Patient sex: M
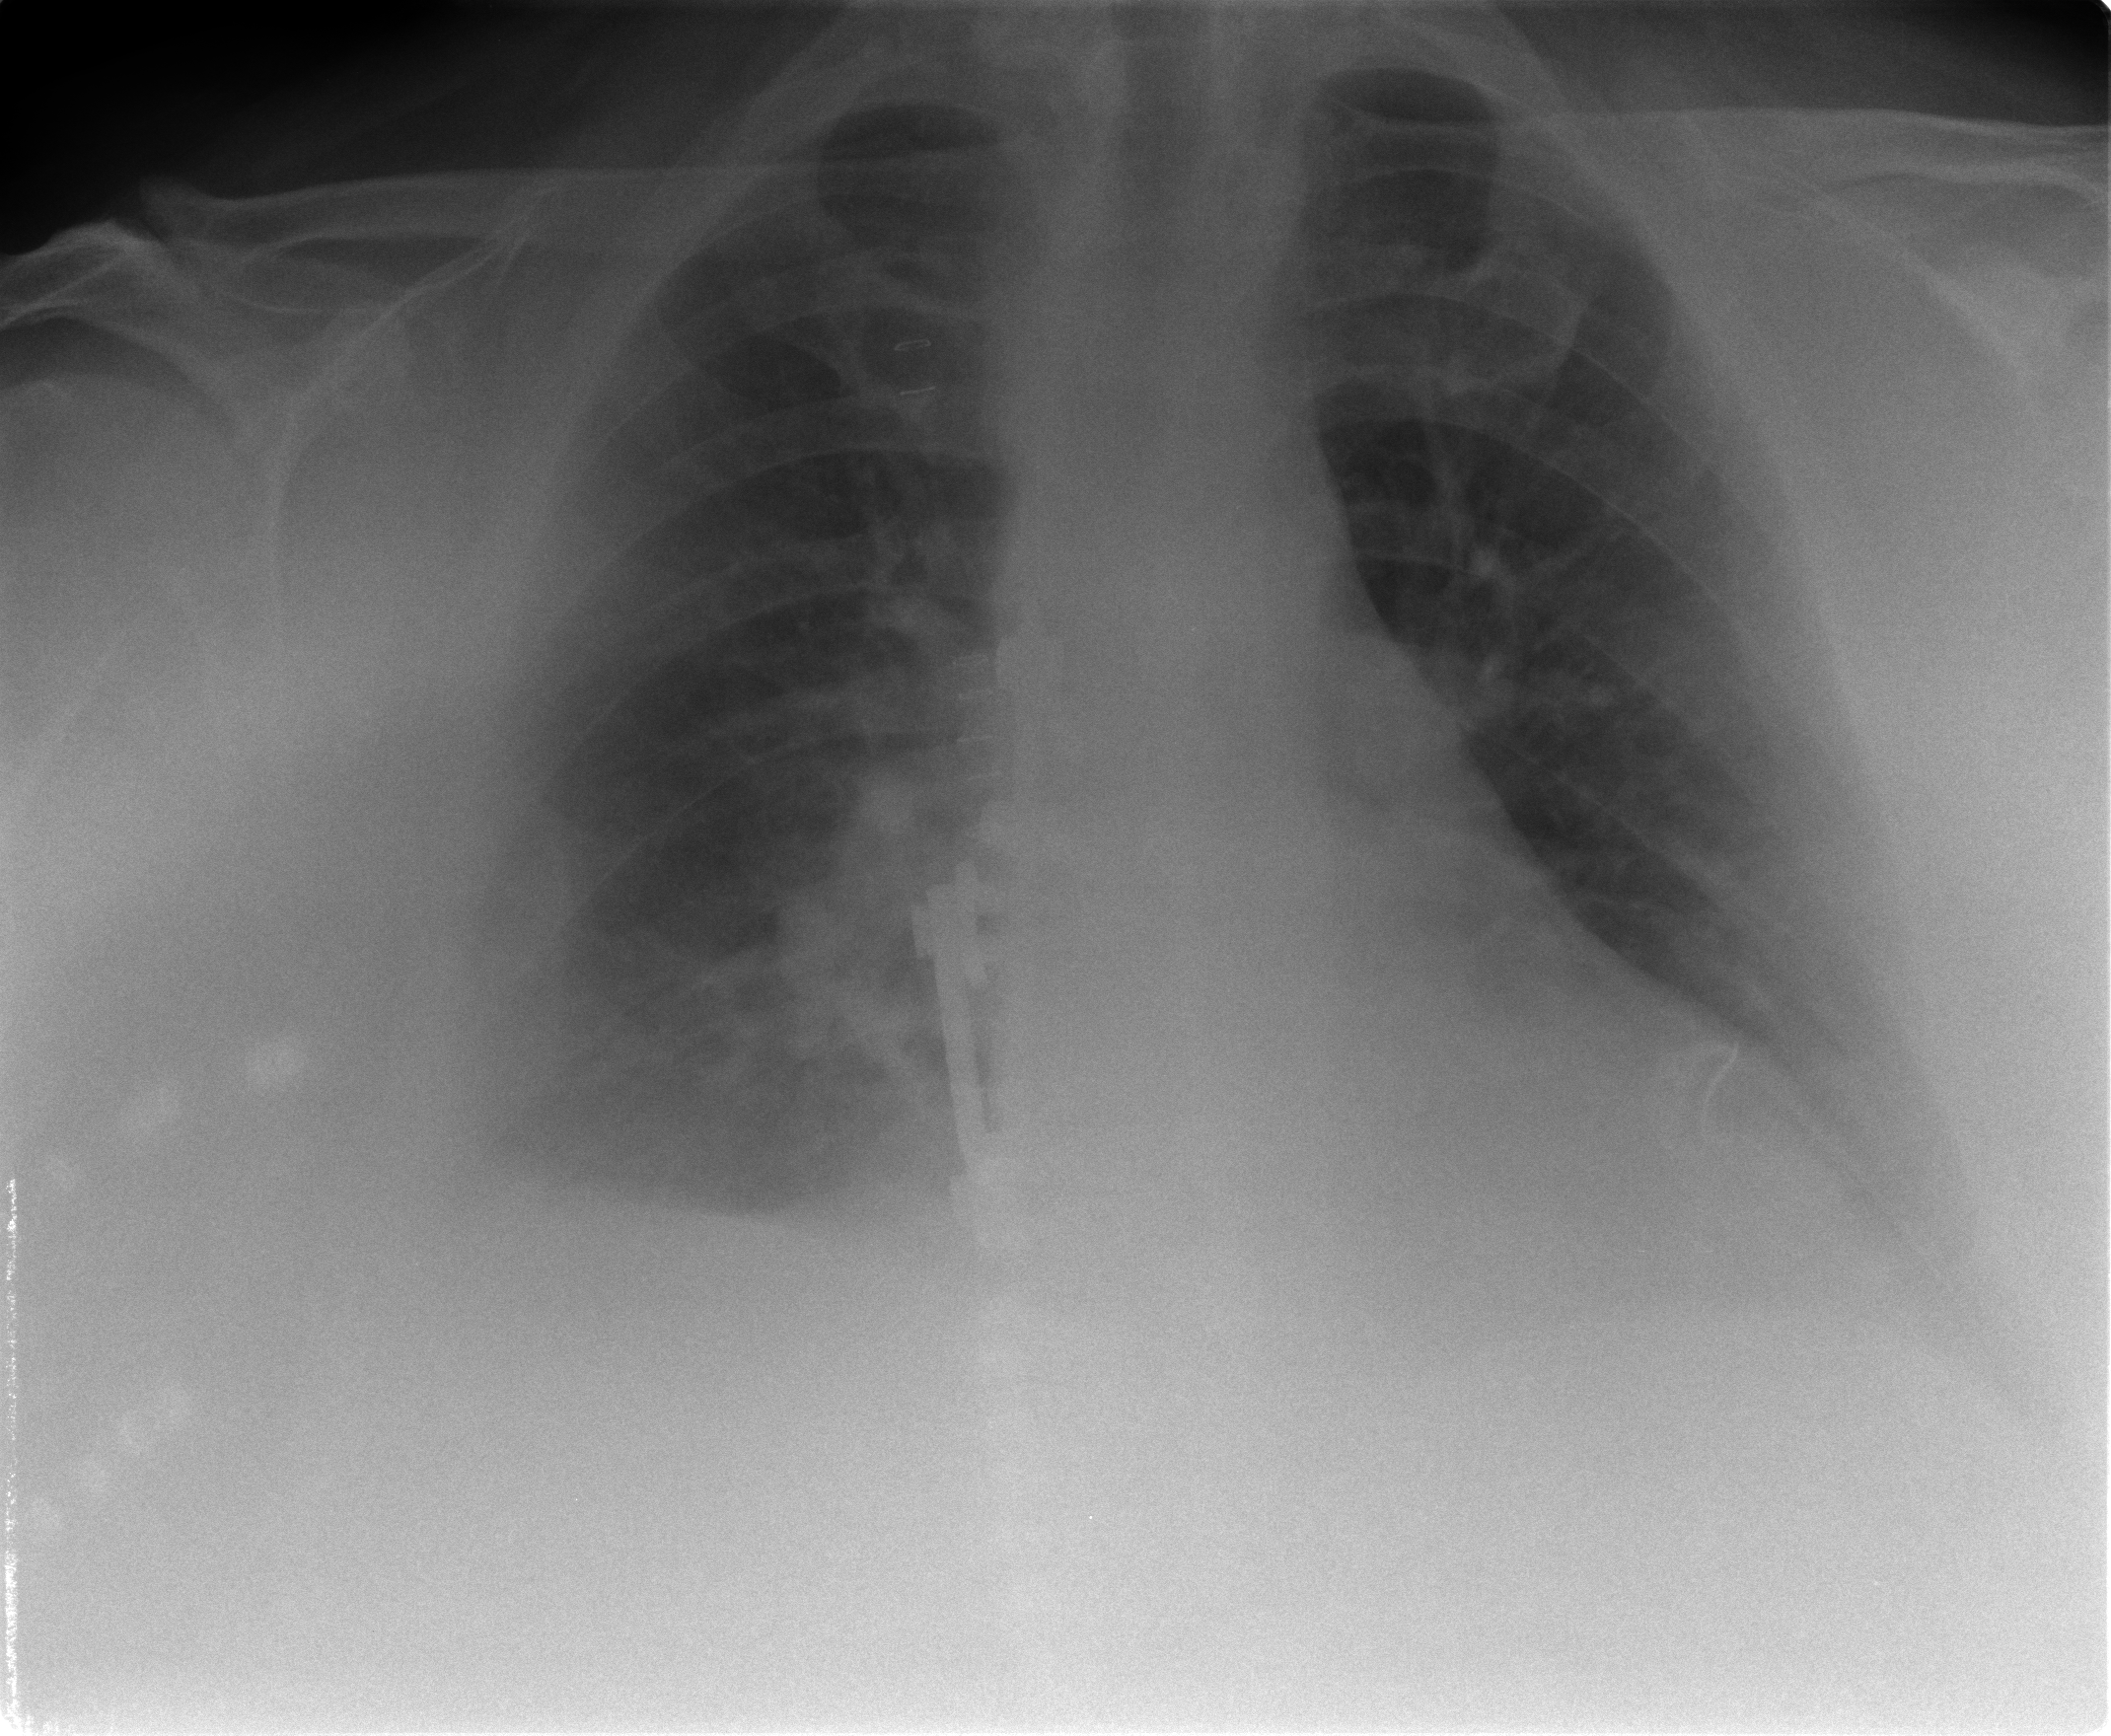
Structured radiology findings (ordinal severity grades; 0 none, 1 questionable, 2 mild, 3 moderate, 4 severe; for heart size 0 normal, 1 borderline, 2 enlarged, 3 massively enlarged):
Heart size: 1
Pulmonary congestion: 1
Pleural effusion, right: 2
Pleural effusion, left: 2
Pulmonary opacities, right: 0
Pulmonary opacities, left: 0
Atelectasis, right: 2
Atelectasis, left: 2